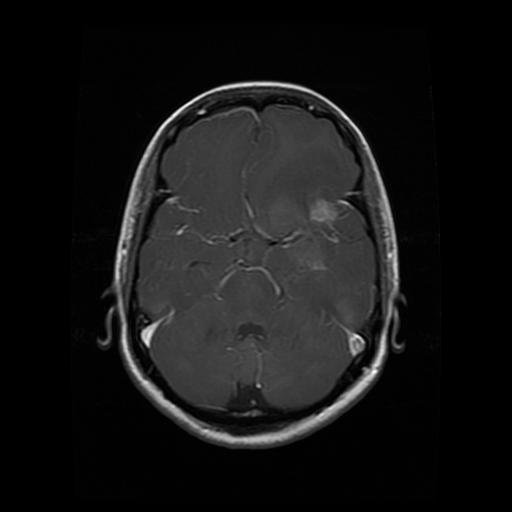
Label: glioma